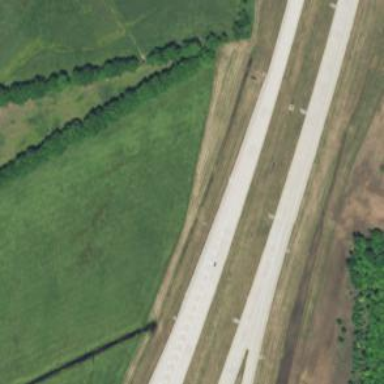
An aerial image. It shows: Motorway junction.